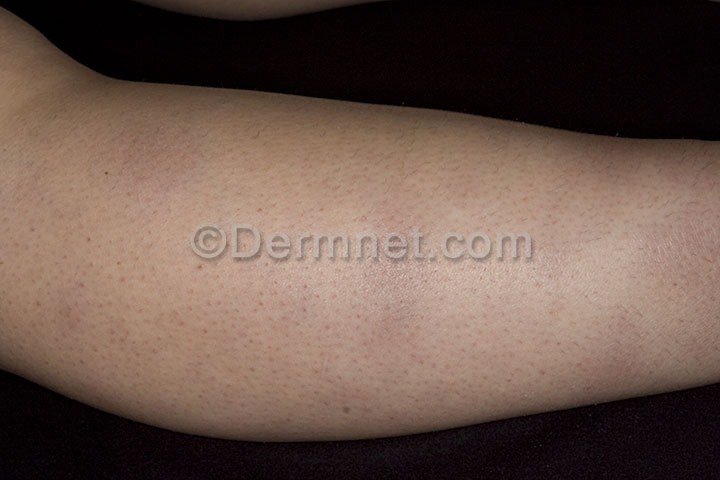
Disease: Vasculitis Photos